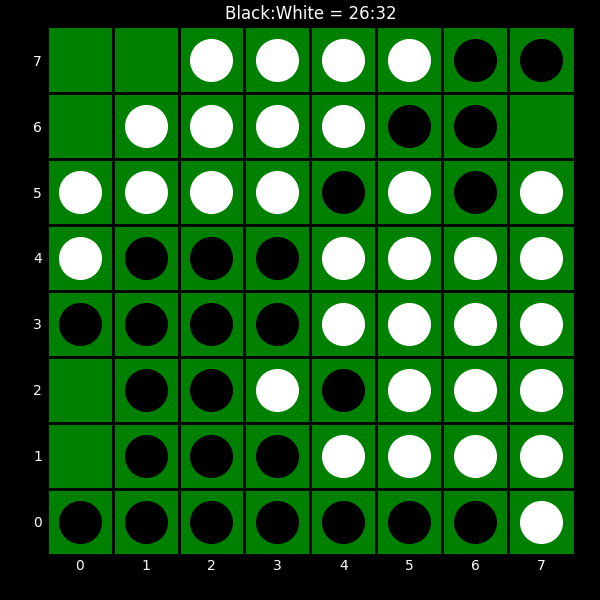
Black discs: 26
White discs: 32